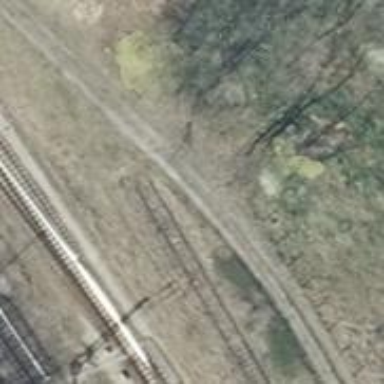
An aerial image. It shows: Unused railway yard.